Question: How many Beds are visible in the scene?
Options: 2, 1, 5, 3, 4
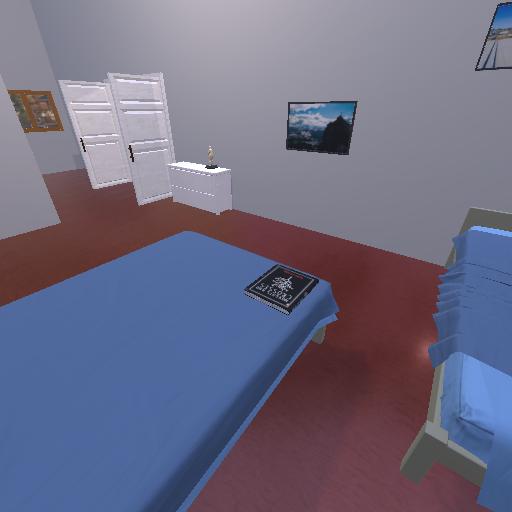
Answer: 2